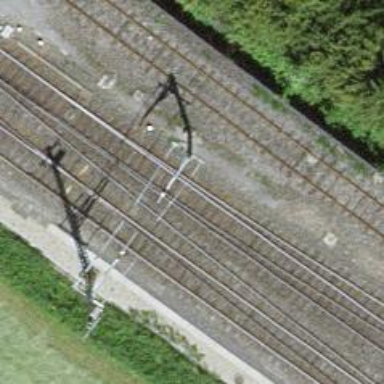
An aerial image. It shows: Railway switch.